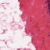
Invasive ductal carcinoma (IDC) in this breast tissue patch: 0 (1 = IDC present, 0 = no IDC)